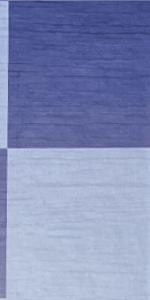
Label: Empty